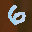
Label: 6